Field crop: maize
Growth stage: 2
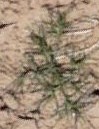
Species: salsola